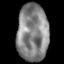
Tissue: lung
Cell type: Others
Senescence score: 0.1869
Nuclear area (px): 1762
Mean DAPI intensity: 132.026